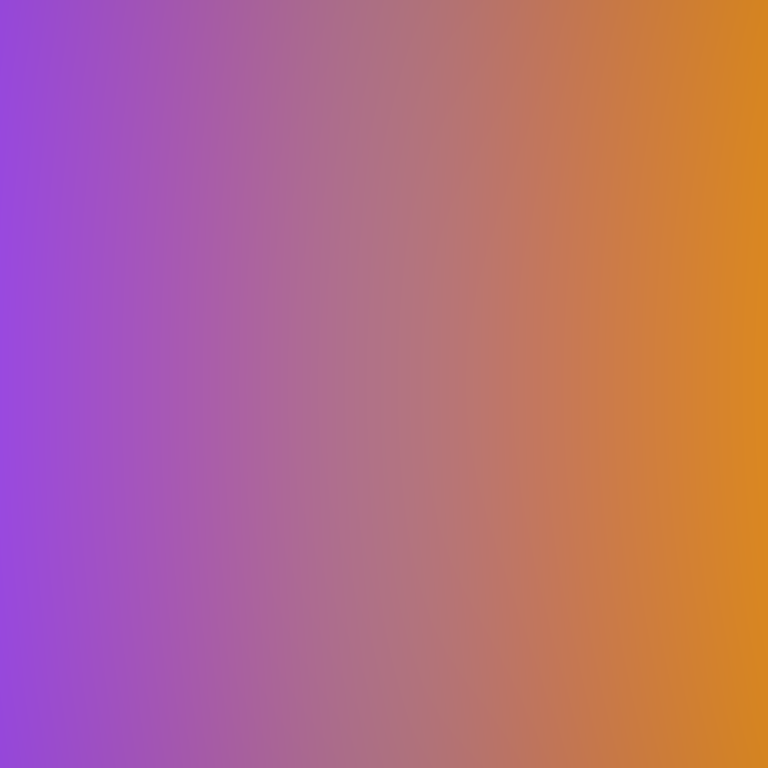
Abstract light effect, smooth gradient from violet to orange, serene atmosphere, soft blend, no room, no furniture, no objects.